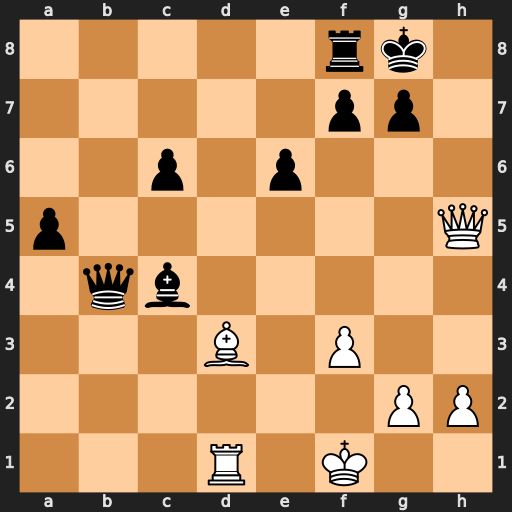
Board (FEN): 5rk1/5pp1/2p1p3/p6Q/1qb5/3B1P2/6PP/3R1K2
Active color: w
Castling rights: -
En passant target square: -
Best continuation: Qh7#